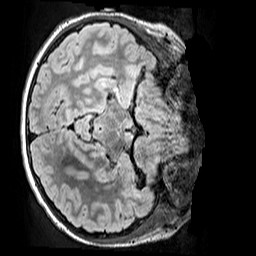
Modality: FLAIR
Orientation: axial
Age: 11
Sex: male
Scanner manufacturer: siemens
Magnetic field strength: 3 T
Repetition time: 5 s
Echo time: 0.388 s